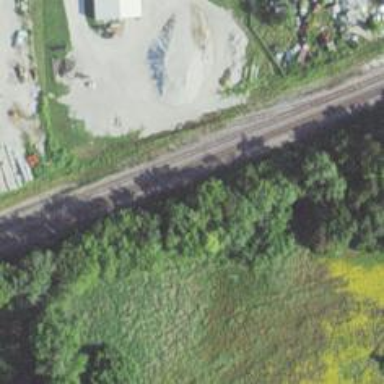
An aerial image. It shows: Railway spur service.